Question: I have 3 transmission types. Two of them holds details of worker and vehicle. I need to represent those entities in the entity framework. So I created base entity called Transmission that holds common tramsission properties. Then I created 3 other specific entities for the three transmission types: Transmission1, Transmission2 and Transmission3.
The primary key of Tramsission is referenced by the primary key of each transmission type.
I loaded all the 4 entities to the edmx and create inheritance: Transmission is parent of Transmission1, Transmission2 and Transmission3.
Now I want to encapsulate the worker and vehicle data that exists in Transmission1 and Transmission2. So I created WorkerVehicle entity that has id of transmission and the worker/vehicle properties.
Now, when I load WorkerVehicle to the edmx, I get relation between WorkerVehicle and Transmission entities where what I really want is a relation between WorkerVehicle and Transmission1/Transmission2.
How can I fix this?
Shold I leave the relation between WorkerVehicle to Transmission and allow Transmission3 store WorkerVehicle data?
Here is an image that describes the situation:

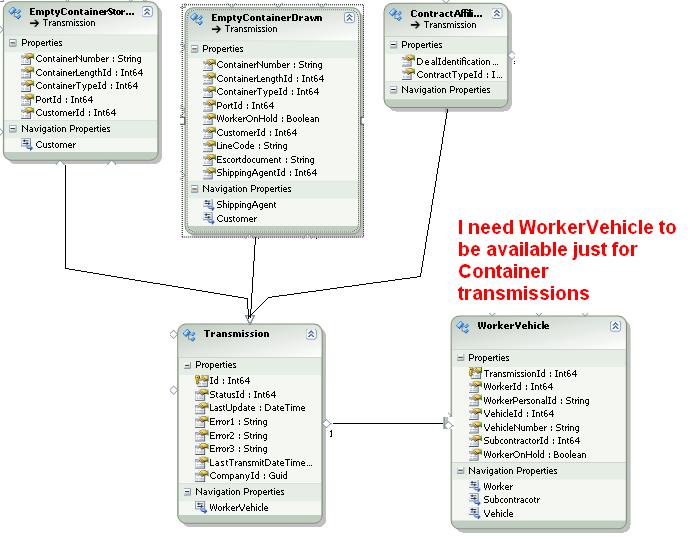
Answer: You can't unless you refactor your model and create some intermediate base class derived from 'Transmission' which will be parent of 'Container' classes. After that you can try to form relation with that class. Moving relations to derived class in EDMX is usually clumsy and you can end with modifying EDMX manually.